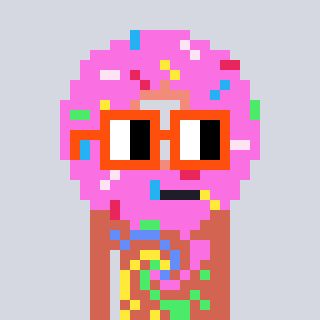
a pixel art character with square orange glasses, a doughnut-shaped head and a peachy-colored body on a cool background